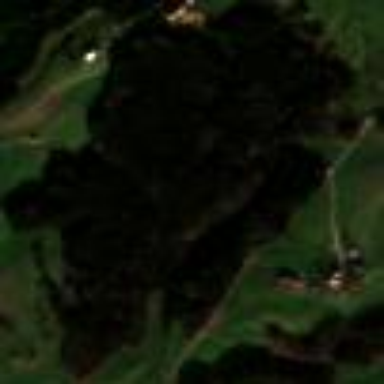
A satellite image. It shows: Forest area.